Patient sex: M
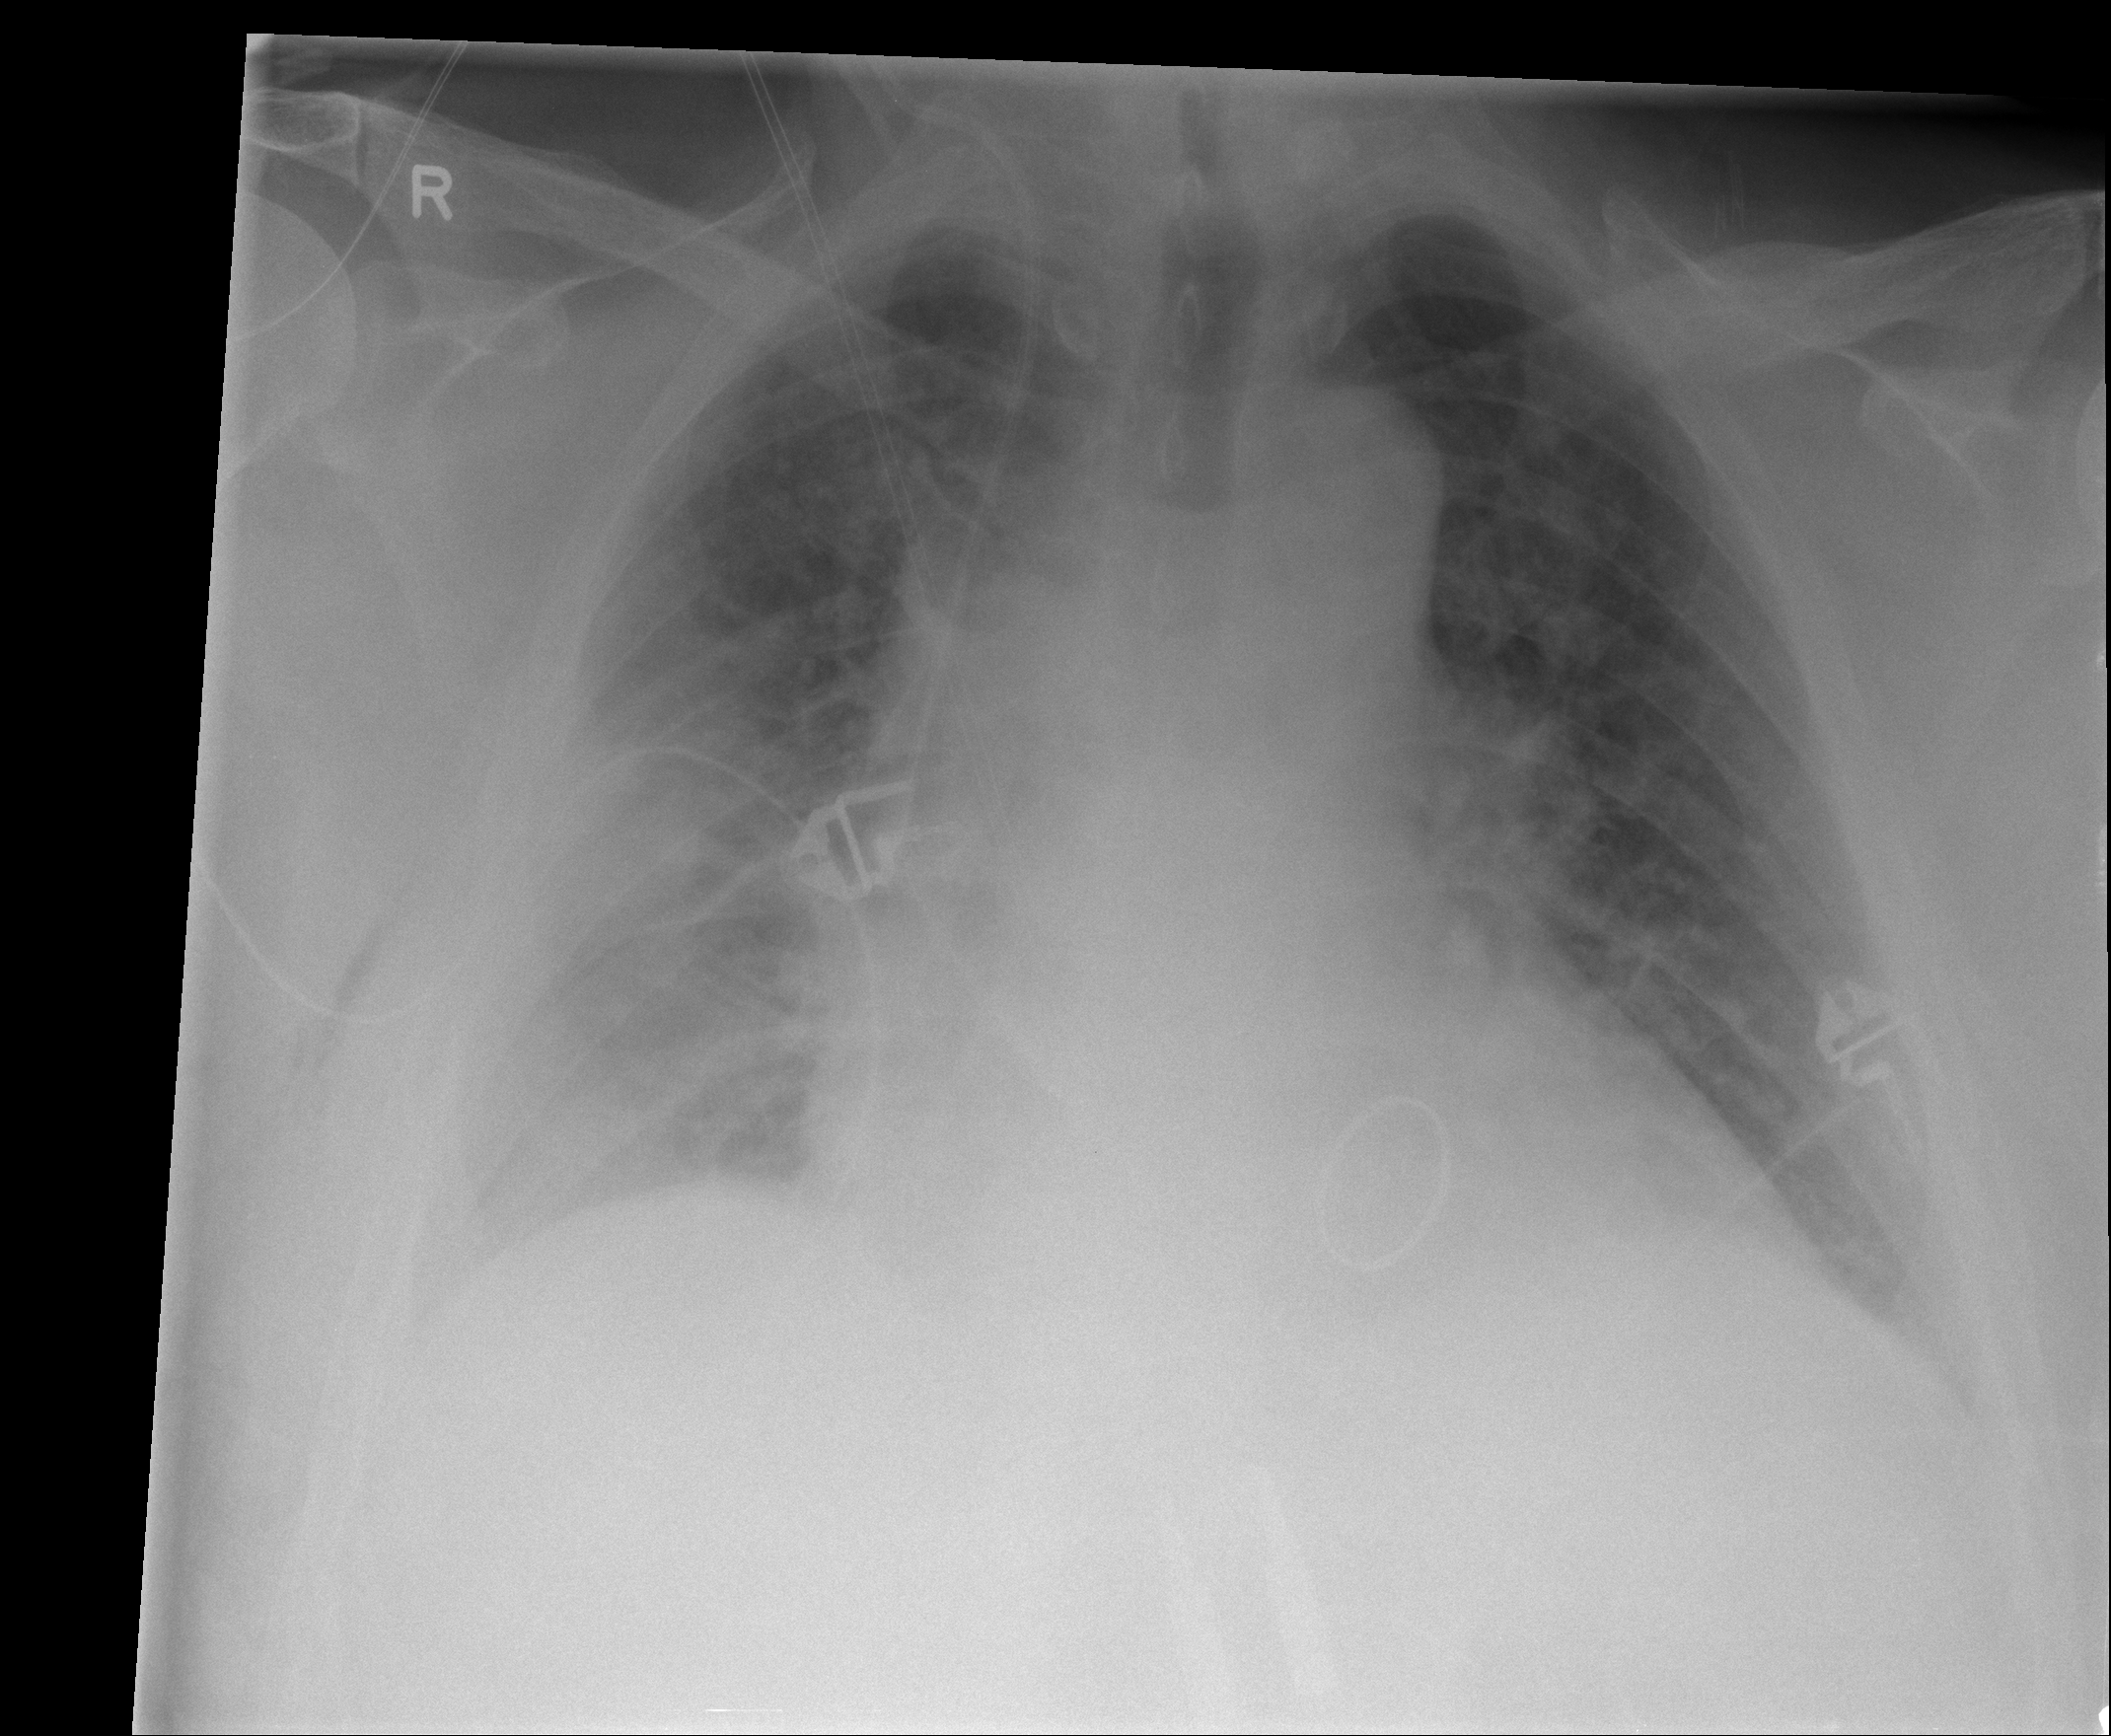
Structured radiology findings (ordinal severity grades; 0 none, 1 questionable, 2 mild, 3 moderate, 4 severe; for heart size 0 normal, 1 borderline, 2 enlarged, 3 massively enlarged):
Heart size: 2
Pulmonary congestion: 2
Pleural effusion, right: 2
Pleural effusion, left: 0
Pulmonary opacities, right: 0
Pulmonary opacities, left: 0
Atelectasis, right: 2
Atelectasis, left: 0